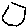
Label: hexagon